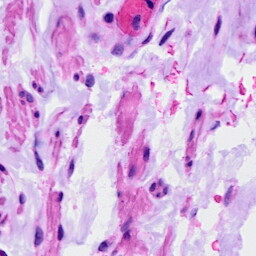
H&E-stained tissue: Ovarian